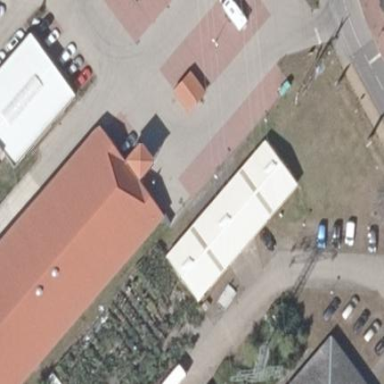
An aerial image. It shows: Building housing car shop.